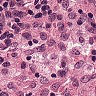
Metastatic tissue present: no